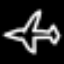
Label: airplane